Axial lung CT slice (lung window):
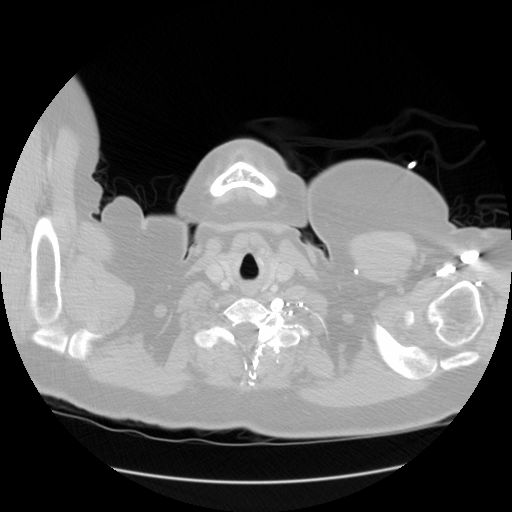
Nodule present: no